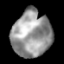
Tissue: lung
Cell type: Epithelial cells
Senescence score: 0.2091
Nuclear area (px): 1762
Mean DAPI intensity: 153.021